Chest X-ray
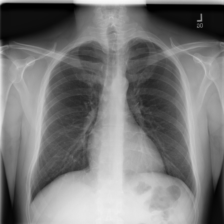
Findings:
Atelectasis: negative
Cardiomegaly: negative
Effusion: negative
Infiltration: negative
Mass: negative
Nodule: negative
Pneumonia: negative
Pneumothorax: negative
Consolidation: negative
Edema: negative
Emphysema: negative
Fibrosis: negative
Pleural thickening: negative
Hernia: negative